Field crop: maize
Growth stage: 2
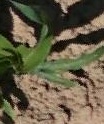
Species: maize